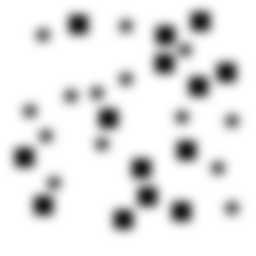
Squares: 14
Triangles: 0
Stars: 14
Total shapes: 28